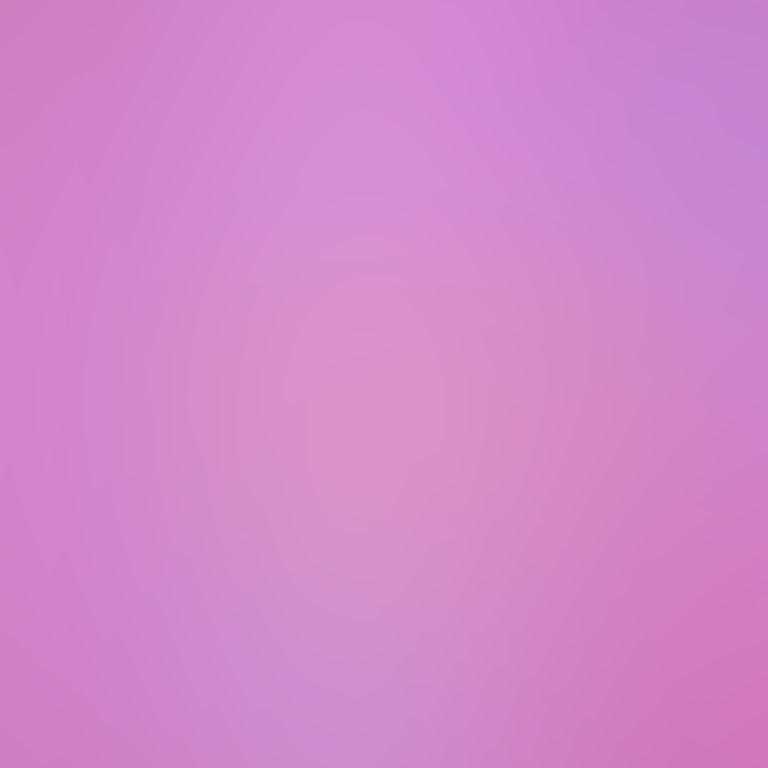
Abstract light effect, smooth gradient from soft lavender to gentle pink, serene atmosphere, diffuse glow, no room, no furniture, no objects.